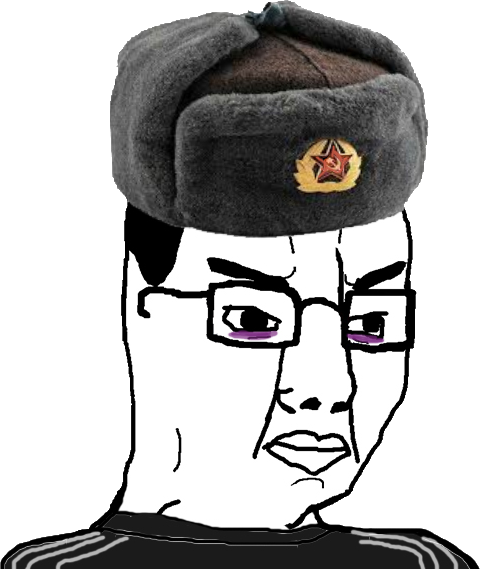
Label: 5_Poljak